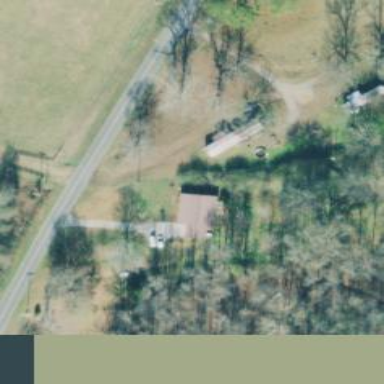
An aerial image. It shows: Driveway leading to service road.